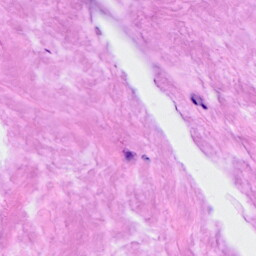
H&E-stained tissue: Breast